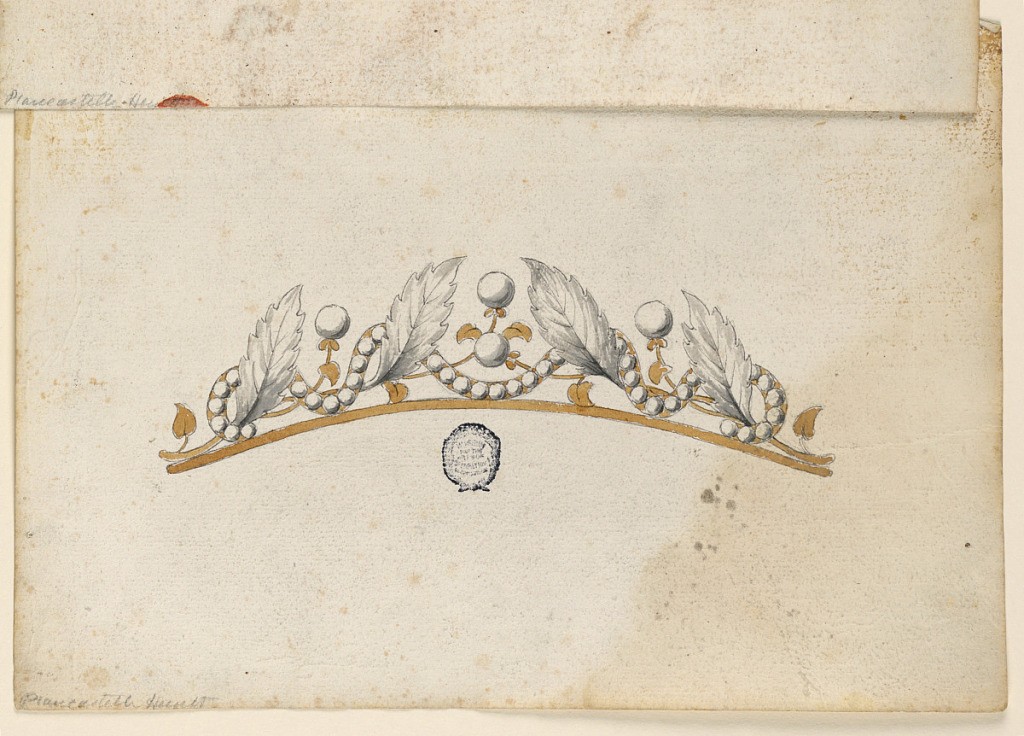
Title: Design for a Coronet
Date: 1825–50
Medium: Graphite, pen and ink, brush and watercolor, sepia on paper
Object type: Drawing
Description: Above a metal strip two branches, each with two buds, two large leaves, and smaller ones entwined with a ribbon containing a row of circular diamonds.